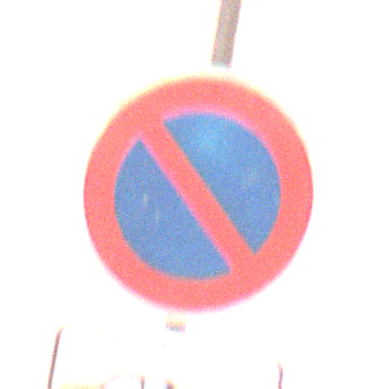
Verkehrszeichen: EingeschraenktesHalteverbot
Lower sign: HinweisDurchSinnbild15
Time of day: Midday
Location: Outdoor (Urban)
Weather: PartlyCloudy
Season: NotSpecified
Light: Natural